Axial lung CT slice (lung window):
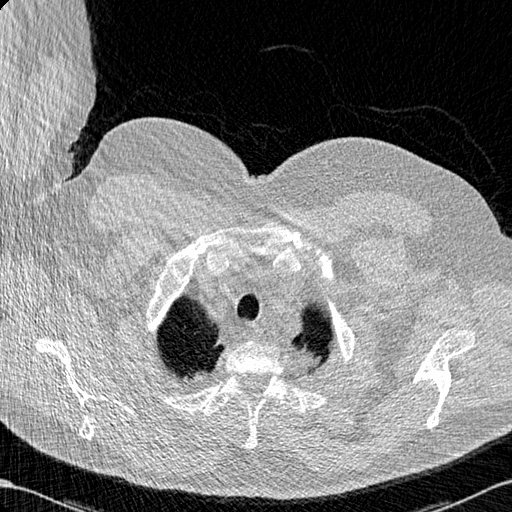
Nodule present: no